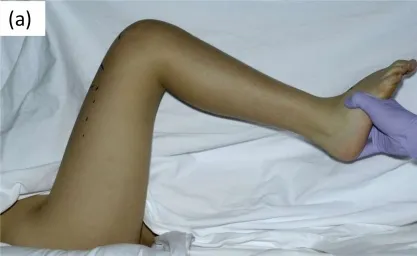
Limited range of motion in the right knee was relieved by tumor resection. (a) Under general anesthesia, the affected knee had some flexion contracture preoperatively, with a range of motion of 0-90.
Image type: radiology (x_ray)